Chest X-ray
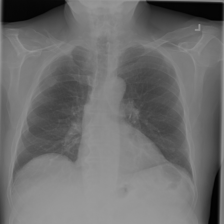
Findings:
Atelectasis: negative
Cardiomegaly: negative
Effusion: negative
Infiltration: negative
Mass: negative
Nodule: negative
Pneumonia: negative
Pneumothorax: negative
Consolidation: negative
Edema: negative
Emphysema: negative
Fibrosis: negative
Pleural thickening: negative
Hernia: negative